Question: I got an issue when I tried to call '.getValue()' of component in app with Vuetify. I have tried other components but the result was the same.
Can anyone let me know how to get through?
<URL>
## Environments
- - - - - -
## Test Codes
'''
const transfersTable = VueSelector('Transfer SingleAccountStatus v-data-table');
await t.hover(transfersTable); // OK
const transfersTableValues = await transfersTable.getVue(); // NOT OK
console.log(transfersTableValues);
'''

## Results
'''
1) An error occurred in getVue code:
ReferenceError: _keys2 is not defined
Browser: Chrome 89.0.4389.128 / macOS 11.2.3
20 | .click(proceedButton);
21 |
22 | const transfersTable = VueSelector('Transfer SingleAccountStatus v-data');
23 | await t.hover(transfersTable);
24 |
> 25 | const transfersTableValues = await transfersTable.getVue();
26 | console.log(transfersTableValues);
'''
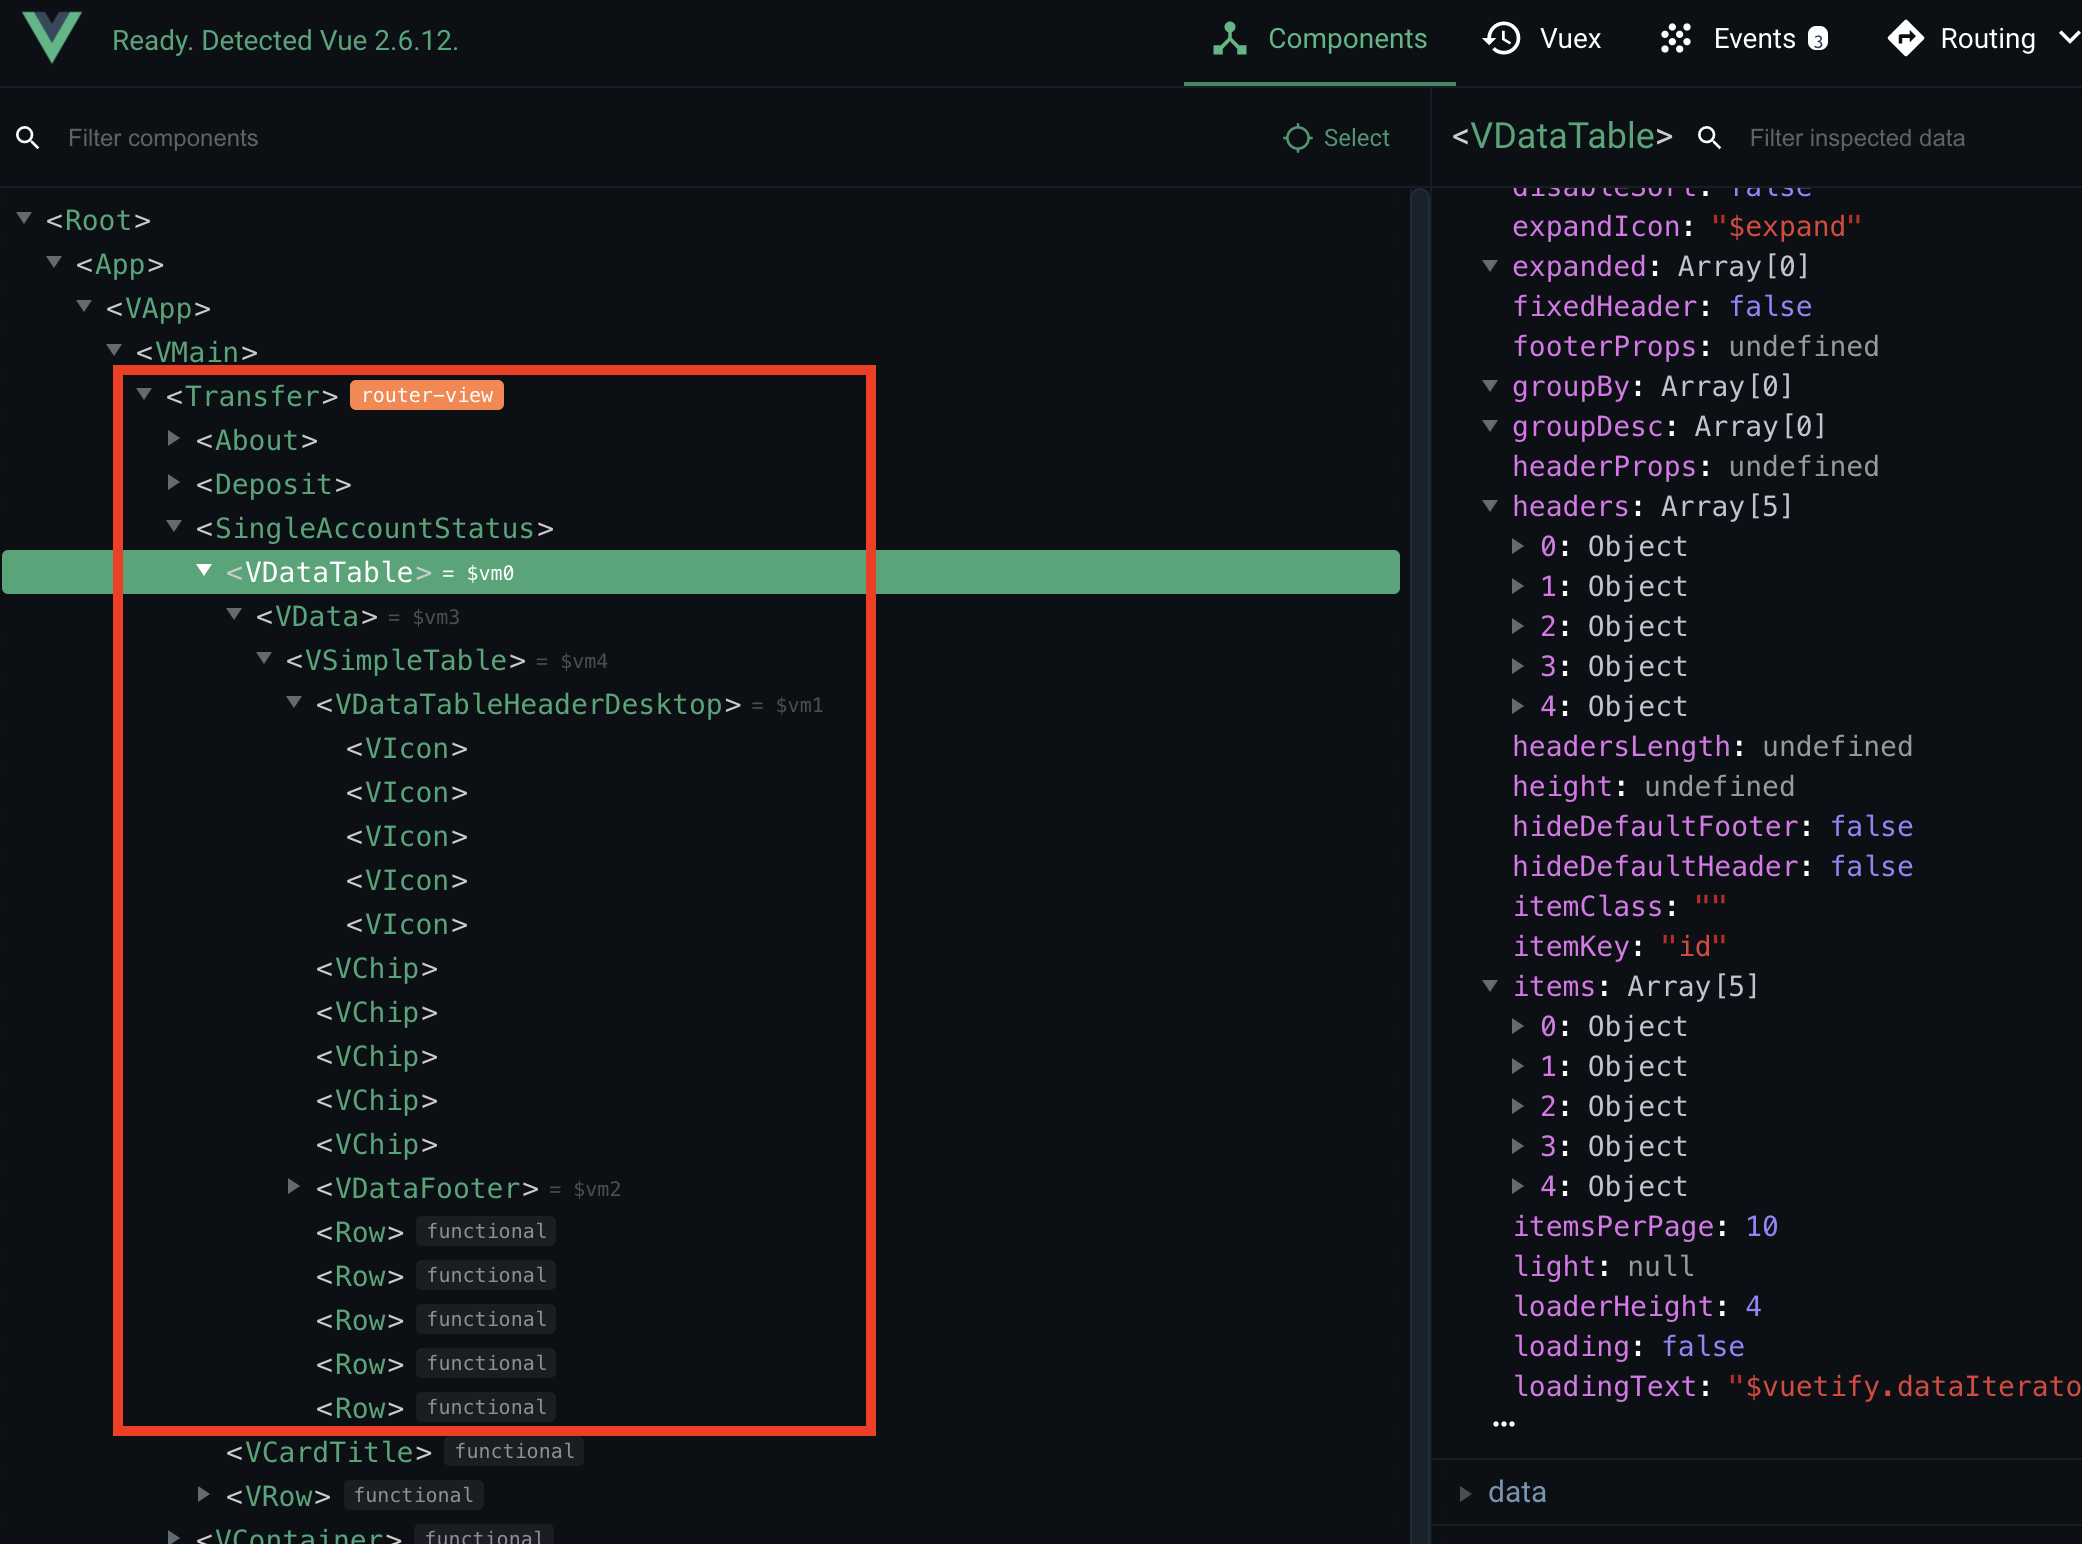
Answer: This is a known issue. Please track the following thread:
<URL>